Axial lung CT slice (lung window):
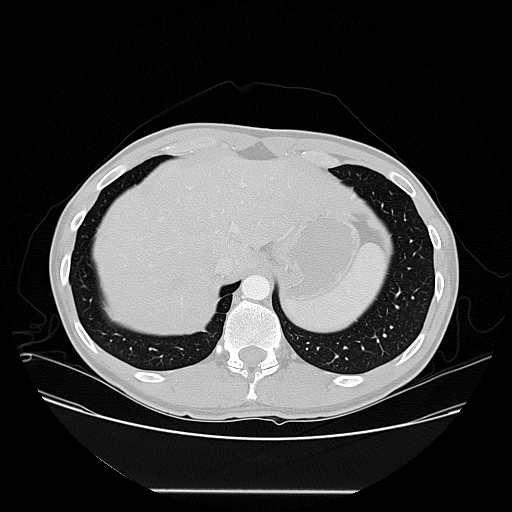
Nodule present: no